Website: bh-photo
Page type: address-validator
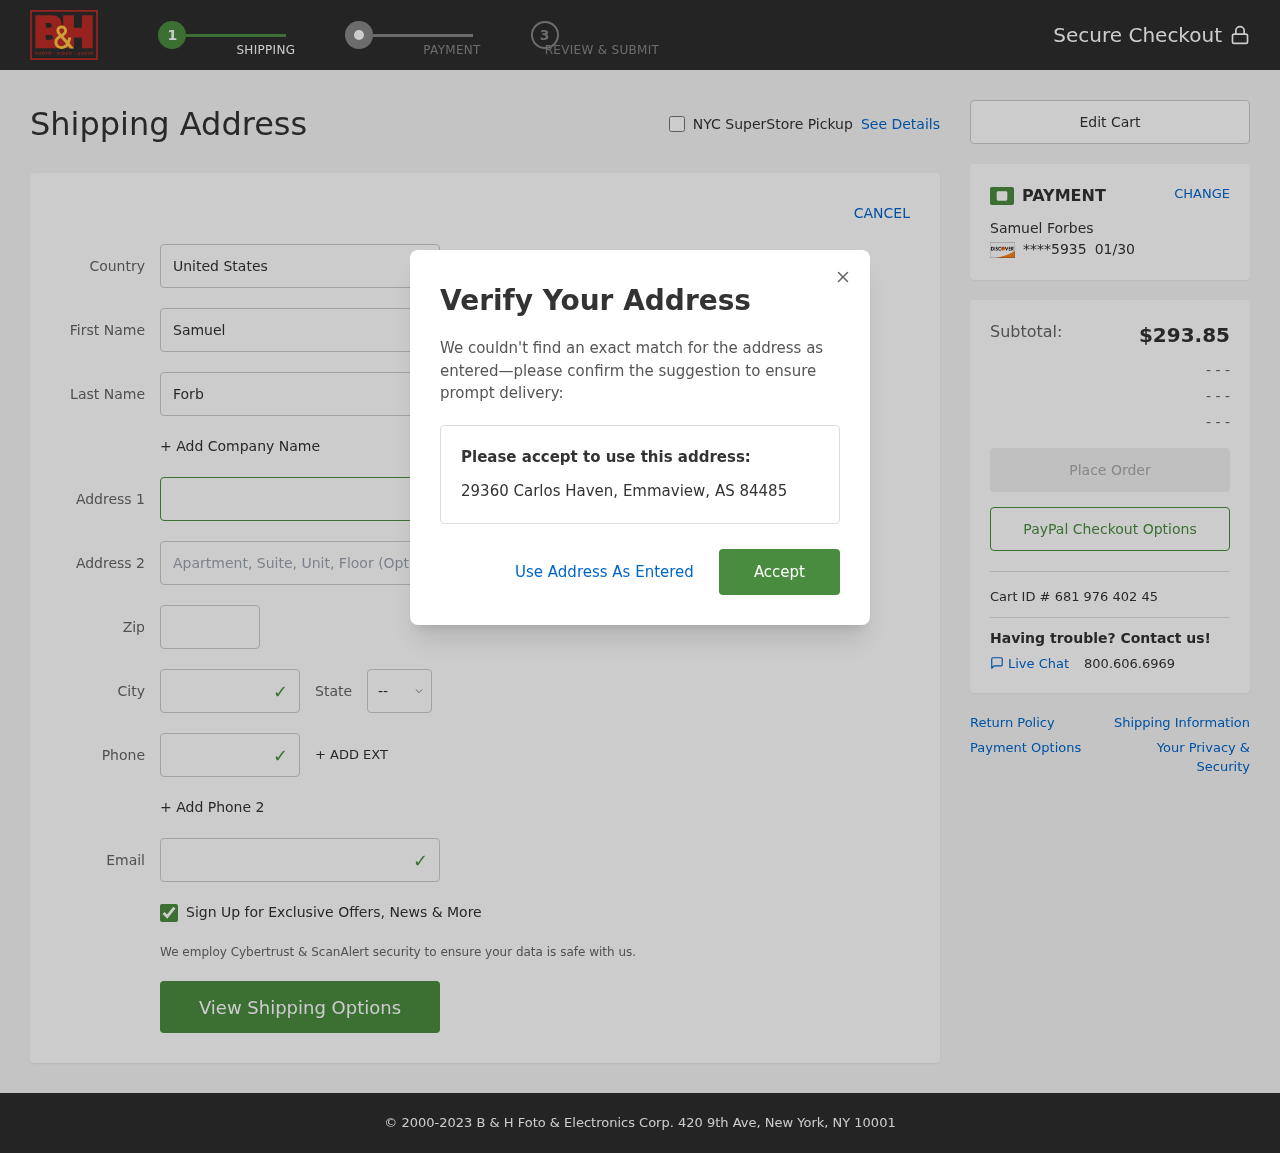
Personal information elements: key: PII_CARD_EXPIRY
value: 01/30
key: PII_CARD_LAST4
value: ****5935
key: PII_CITY
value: Emmaview
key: PII_COUNTRY
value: United States
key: PII_EMAIL
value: samuel_forbes@gmail.com
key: PII_FIRSTNAME
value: Samuel
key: PII_FULLNAME
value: Samuel Forbes
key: PII_LASTNAME
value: Forbes
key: PII_PHONE
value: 7363426604
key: PII_POSTCODE
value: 84485
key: PII_STATE_ABBR
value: AS
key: PII_STREET
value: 29360 Carlos Haven
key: PII_STREET2
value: Suite 587
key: PII_CITY_STATE_ZIP
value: Emmaview, AS 84485
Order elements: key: ORDER_SUBTOTAL
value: $293.85
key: ORDER_ID
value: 681 976 402 45